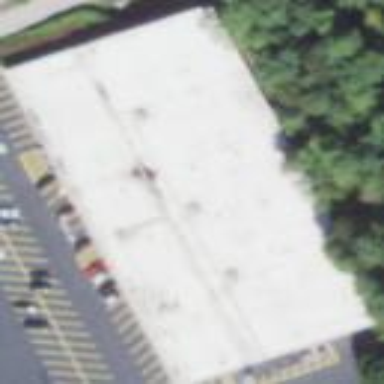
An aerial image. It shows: Commercial building that houses bowling alley. The establishment is dedicated to the sport of bowling.